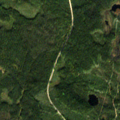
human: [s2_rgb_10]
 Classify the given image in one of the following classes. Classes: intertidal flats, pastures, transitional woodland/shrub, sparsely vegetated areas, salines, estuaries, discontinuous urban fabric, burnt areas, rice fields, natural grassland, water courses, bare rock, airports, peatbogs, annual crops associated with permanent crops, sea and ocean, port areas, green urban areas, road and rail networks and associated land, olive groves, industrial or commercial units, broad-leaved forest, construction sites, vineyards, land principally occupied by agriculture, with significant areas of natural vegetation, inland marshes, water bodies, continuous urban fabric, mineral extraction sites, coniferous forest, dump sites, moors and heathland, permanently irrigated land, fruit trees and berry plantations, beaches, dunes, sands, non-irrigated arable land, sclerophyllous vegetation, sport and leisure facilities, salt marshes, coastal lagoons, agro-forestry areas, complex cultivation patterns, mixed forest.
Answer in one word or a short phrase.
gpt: coniferous forest, transitional woodland/shrub